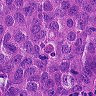
Metastatic tissue present: yes